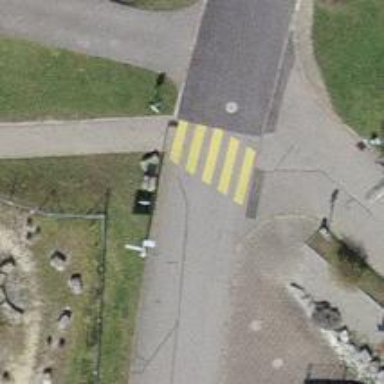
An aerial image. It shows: Zebra crossing on the road.